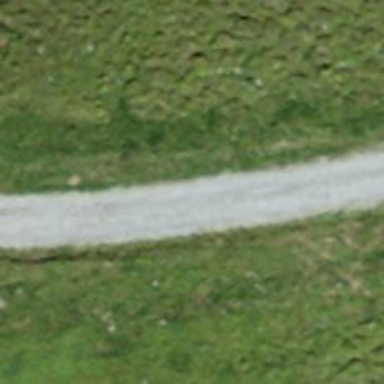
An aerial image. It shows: Unpaved track with grade 4 quality.